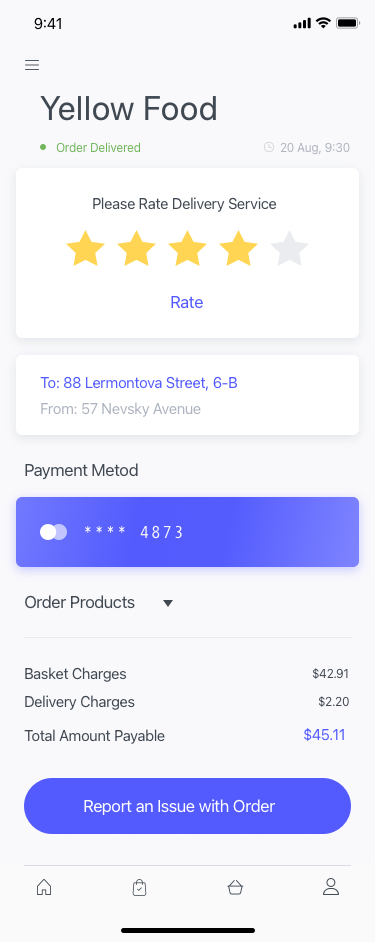
Text in this UI design:
Total Amount Payable
Delivery Charges
Basket Charges
$42.91
$2.20
$45.11
Report an Issue with Order
Order Products
**** 4873
Payment Metod
To: 88 Lermontova Street, 6-B
From: 57 Nevsky Avenue
Rate
Please Rate Delivery Service
20 Aug, 9:30
Yellow Food
Order Delivered